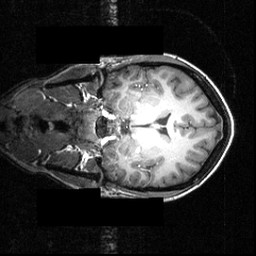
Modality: T1w
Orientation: coronal
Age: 23
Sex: female
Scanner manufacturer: siemens
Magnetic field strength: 3.951 T
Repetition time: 1.5 s
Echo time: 0.00335 s